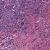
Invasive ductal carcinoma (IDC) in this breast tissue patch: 1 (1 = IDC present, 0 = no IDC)